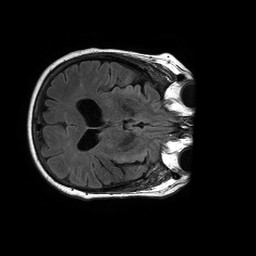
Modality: FLAIR
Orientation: axial
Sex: female
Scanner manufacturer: philips
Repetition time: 11 s
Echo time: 0.125 s